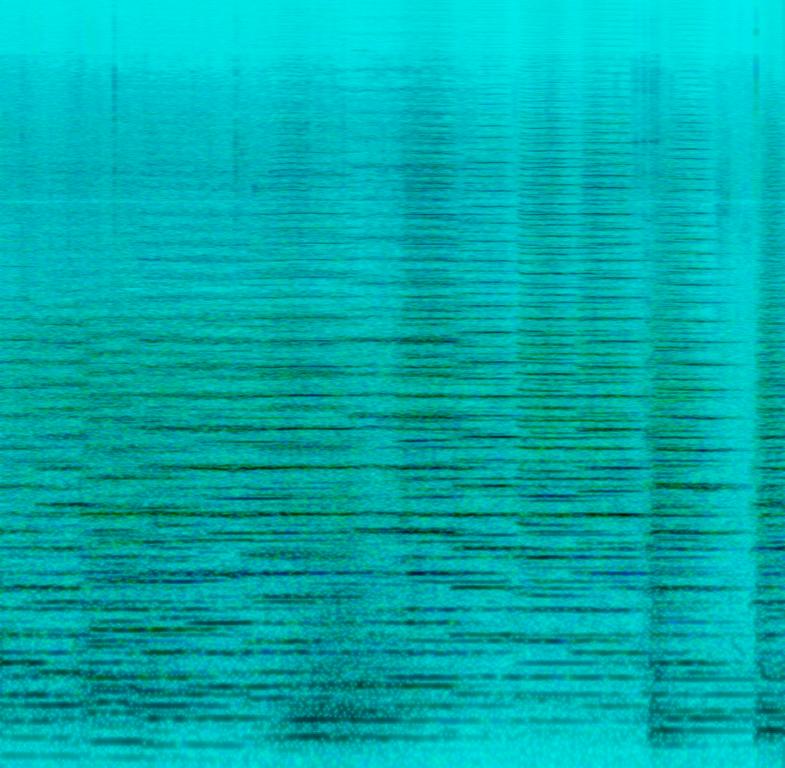
This orchestral song features violins playing the main melody along with trumpets. This is accompanied by the bass being played on a cello. The percussion is played on a timpani. There are no voices in this song. This is an amateur recording. This song can be played in a fairytale animation movie.